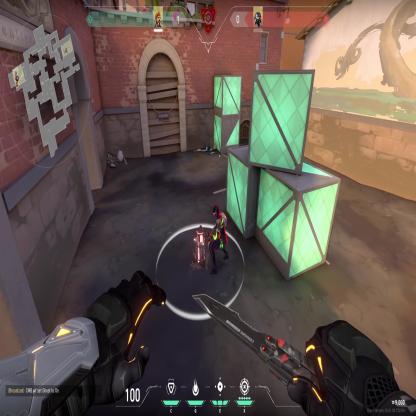
Label: planted spike ; enemy